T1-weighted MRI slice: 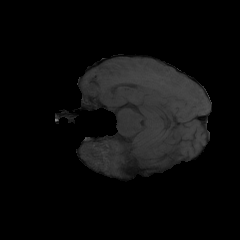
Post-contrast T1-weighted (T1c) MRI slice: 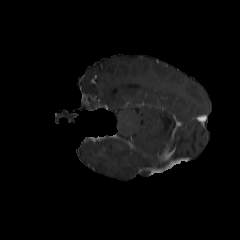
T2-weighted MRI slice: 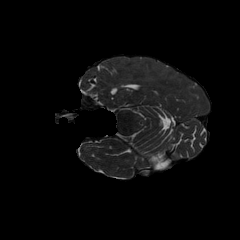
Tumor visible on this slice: no